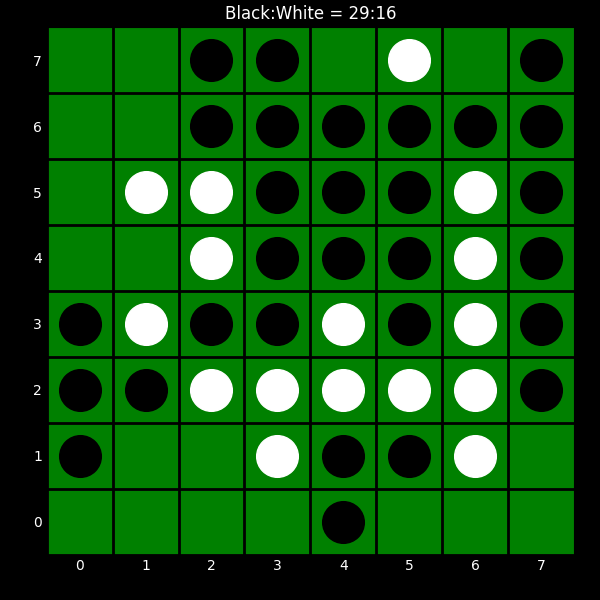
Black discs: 29
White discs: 16